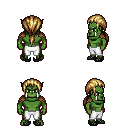
a pixel art fantasy rpg character, male body template, orc, green skin, leather shoulder armor, white pants, blonde ponytail hairstyle, ghillies, four views (front, back, left, right), 2x2 character sprite sheet, small pixel art, hard edges, no anti-aliasing